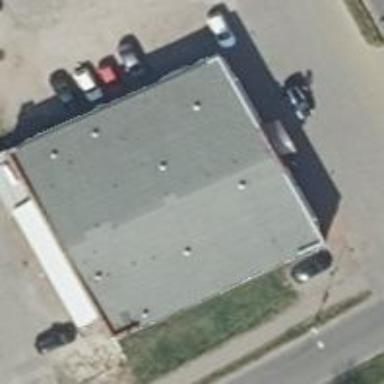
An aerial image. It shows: Supermarket.